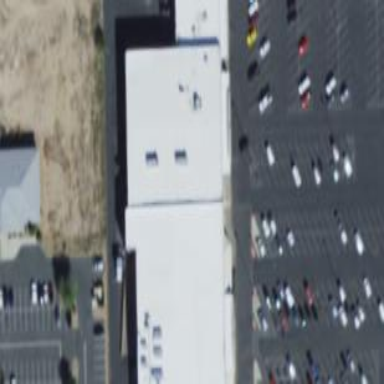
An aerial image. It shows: Supermarket located in building.